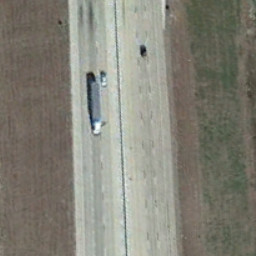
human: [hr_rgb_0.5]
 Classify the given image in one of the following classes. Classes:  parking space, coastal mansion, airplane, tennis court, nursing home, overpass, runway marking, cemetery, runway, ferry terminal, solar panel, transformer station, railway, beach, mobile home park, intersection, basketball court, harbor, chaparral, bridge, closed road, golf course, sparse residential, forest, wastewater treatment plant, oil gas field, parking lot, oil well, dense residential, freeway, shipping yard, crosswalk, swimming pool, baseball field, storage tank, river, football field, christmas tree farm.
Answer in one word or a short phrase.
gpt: freeway